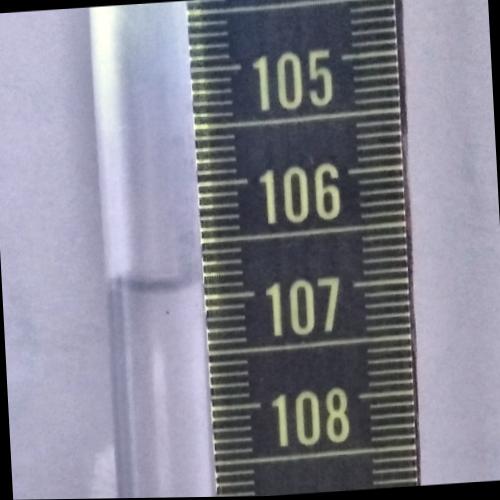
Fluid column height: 106.9 cm